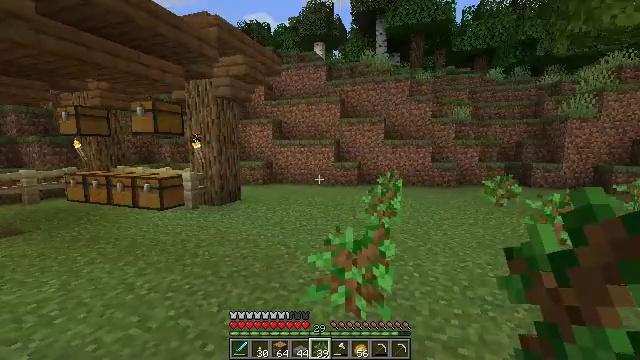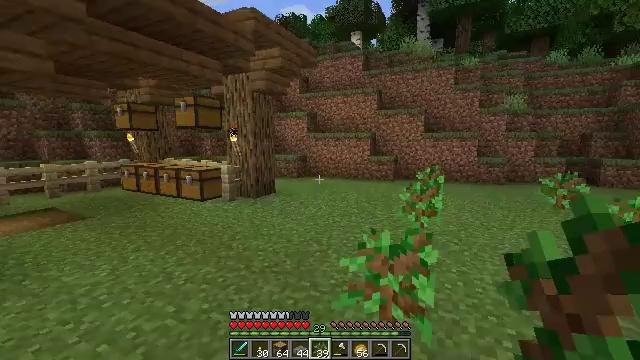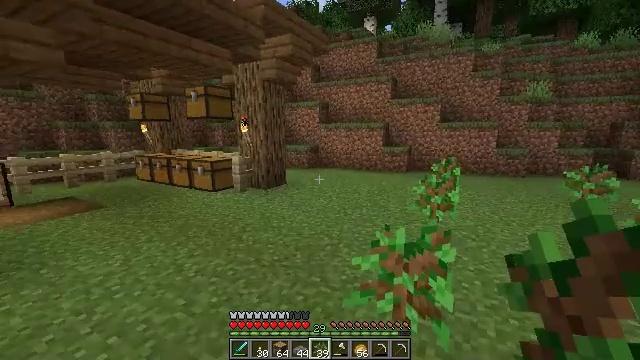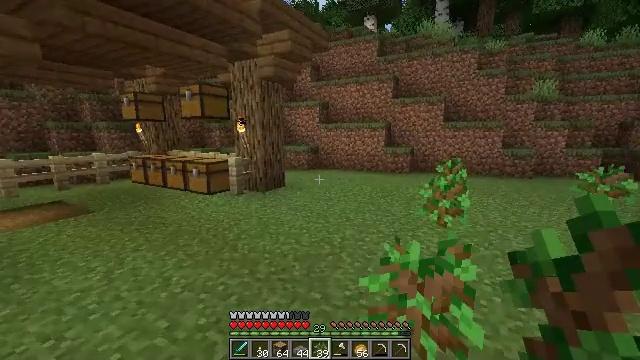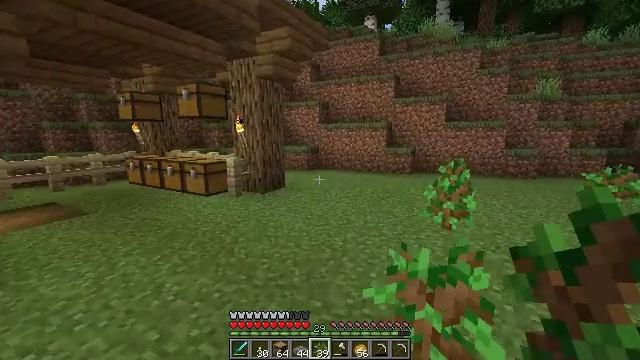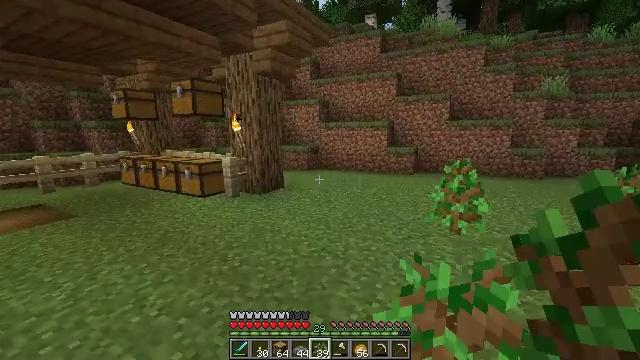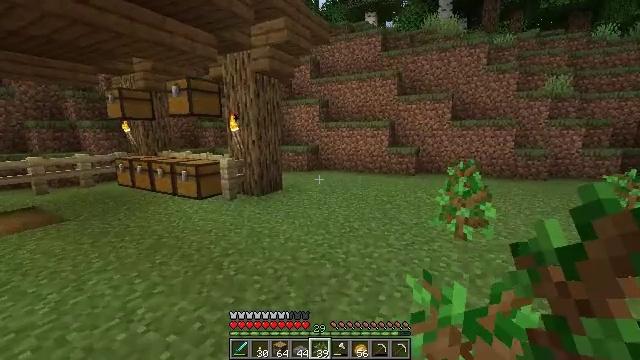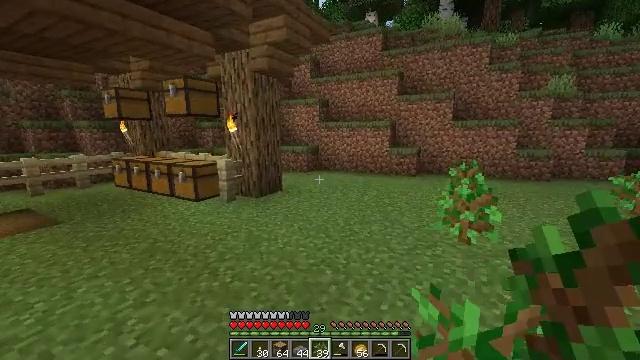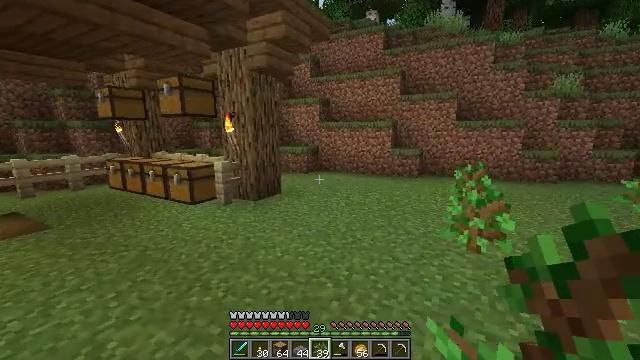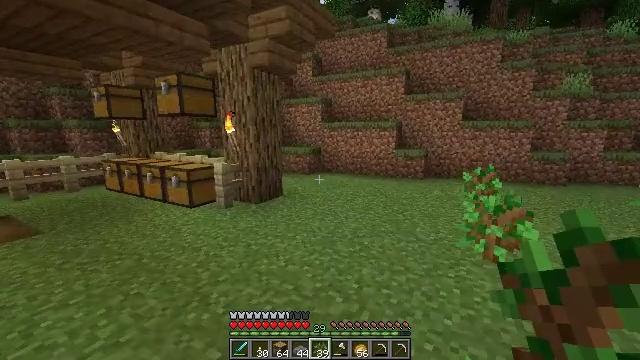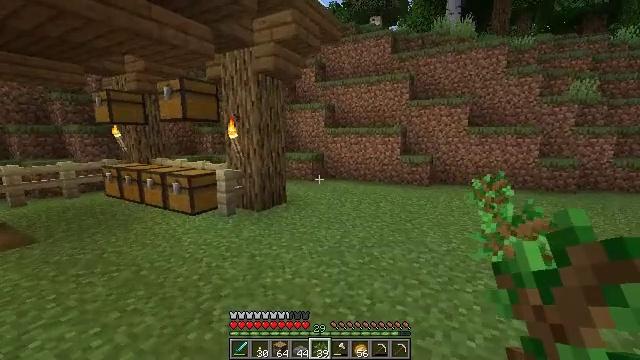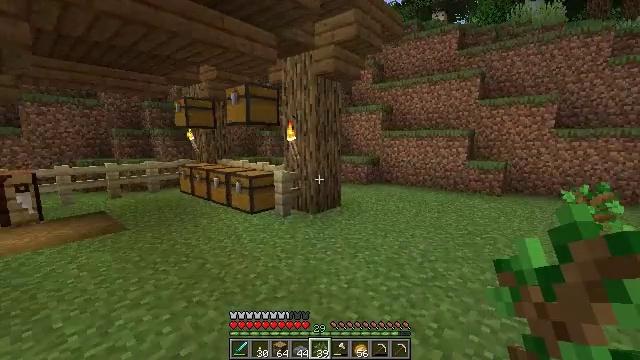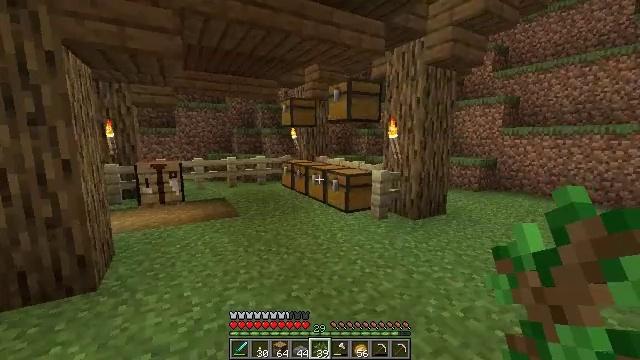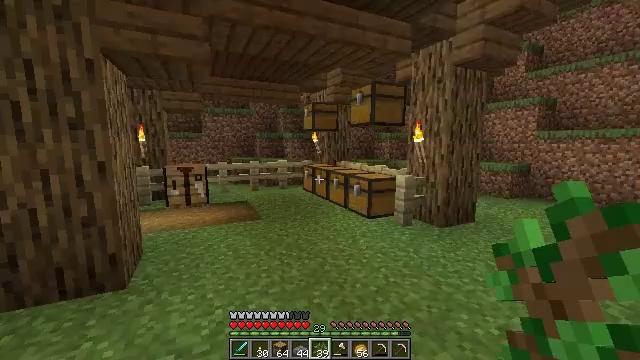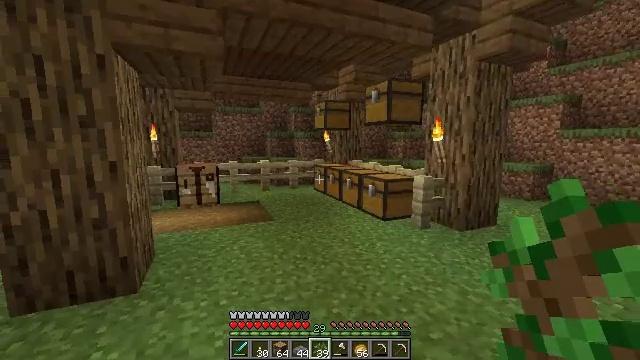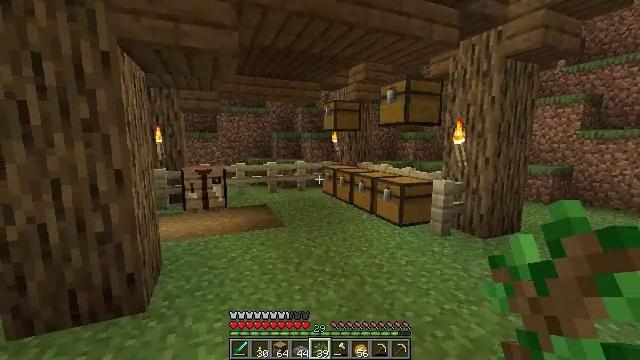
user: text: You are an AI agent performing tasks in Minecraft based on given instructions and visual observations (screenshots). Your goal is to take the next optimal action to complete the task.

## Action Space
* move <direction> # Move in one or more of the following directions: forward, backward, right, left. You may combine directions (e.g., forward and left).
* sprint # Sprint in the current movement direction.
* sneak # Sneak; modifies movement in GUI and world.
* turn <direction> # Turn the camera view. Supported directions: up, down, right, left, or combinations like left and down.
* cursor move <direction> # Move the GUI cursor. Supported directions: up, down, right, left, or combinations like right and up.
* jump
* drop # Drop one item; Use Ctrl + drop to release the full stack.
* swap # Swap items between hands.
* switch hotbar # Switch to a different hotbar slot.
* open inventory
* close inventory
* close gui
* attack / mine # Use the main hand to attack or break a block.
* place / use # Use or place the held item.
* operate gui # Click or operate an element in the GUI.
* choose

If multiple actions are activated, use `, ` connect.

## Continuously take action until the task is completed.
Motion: motion action
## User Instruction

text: Harvest birch logs from birch trees.
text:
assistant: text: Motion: move forward, turn left and down
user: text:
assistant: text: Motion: move forward, turn left and down
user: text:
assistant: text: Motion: move forward
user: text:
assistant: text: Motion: move forward
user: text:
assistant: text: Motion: move forward
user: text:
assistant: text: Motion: move forward
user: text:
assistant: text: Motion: move forward
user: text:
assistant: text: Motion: move forward and move left
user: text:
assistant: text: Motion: move forward and move left
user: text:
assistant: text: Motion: move forward and move left, turn up
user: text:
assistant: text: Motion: move forward and move left, turn left
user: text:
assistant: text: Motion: move forward and move left, turn left
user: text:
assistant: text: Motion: move forward and move left, turn left
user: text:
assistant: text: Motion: move forward and move left, turn left
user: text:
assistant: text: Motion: move forward and move left
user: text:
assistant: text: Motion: move forward and move left
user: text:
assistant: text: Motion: move forward and move left
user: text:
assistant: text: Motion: move forward and move left
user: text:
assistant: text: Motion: no_op
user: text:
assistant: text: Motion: no_op
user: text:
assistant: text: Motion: move forward
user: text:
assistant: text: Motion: move forward
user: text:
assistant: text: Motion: no_op
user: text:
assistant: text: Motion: move forward
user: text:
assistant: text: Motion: move forward
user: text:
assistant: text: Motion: move forward
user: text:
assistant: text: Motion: move forward
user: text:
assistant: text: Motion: move forward, turn right
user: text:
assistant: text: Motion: move forward, turn right
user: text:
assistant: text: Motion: move forward